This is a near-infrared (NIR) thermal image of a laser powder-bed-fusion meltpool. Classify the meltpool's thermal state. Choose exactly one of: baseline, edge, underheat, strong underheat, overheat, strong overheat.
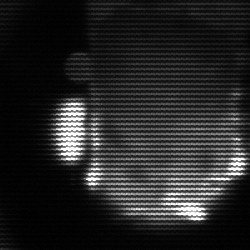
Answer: baseline